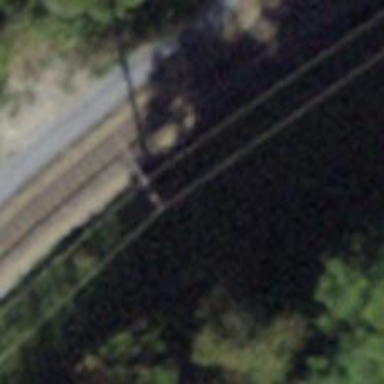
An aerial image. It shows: Narrow gauge railway with electrified contact lines.